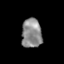
Tissue: skin
Cell type: Epithelial cells
Senescence score: 0.257
Nuclear area (px): 581
Mean DAPI intensity: 138.098